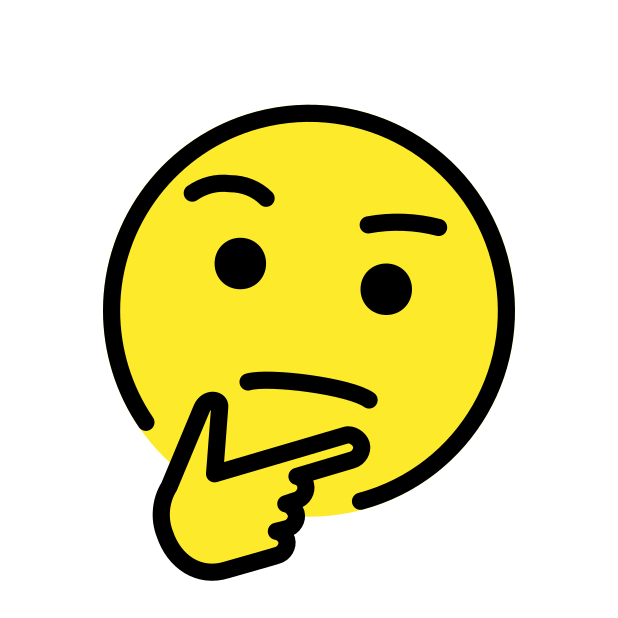
thinking face